Interaction volume radius: 10 \u00c5
Interaction volume height: 25 \u00c5
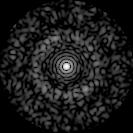
Disorder parameter: 0.8287